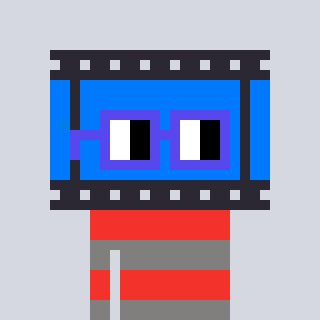
a pixel art character with square blue glasses, a film strip-shaped head and a bluegrey-colored body on a cool background